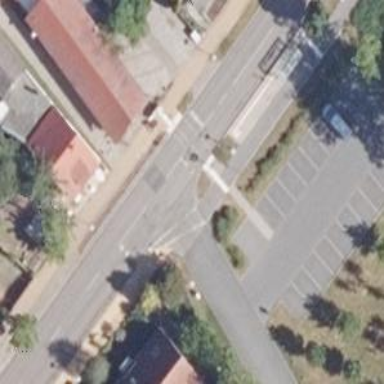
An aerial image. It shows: Secondary road with separate asphalt sidewalk.